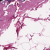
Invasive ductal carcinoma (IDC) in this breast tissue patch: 0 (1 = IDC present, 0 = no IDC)